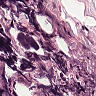
Metastatic tissue present: no